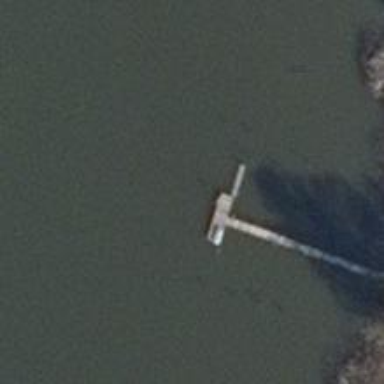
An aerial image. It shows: Man-made pier.